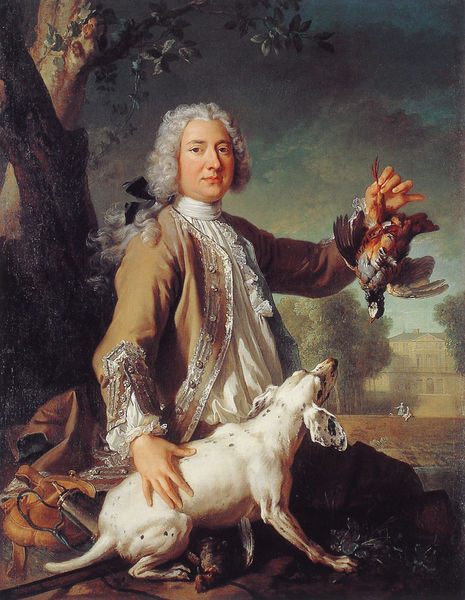
Titel: Porträt des Marquis de Béringhen
Künstler: Jean-Baptiste Oudry
Institution: Washington, National Gallery of Art
Schlagwörter: baum, weiß, hund, ente, jagd